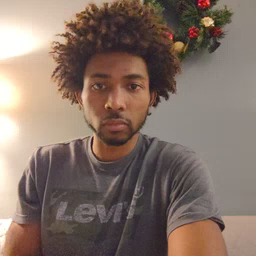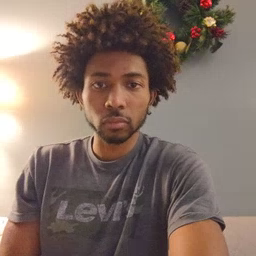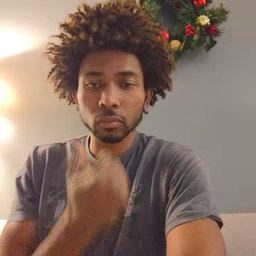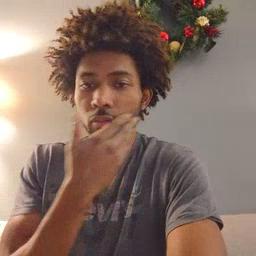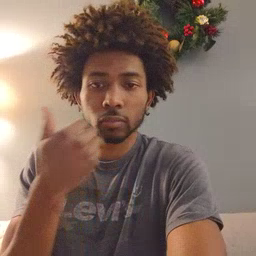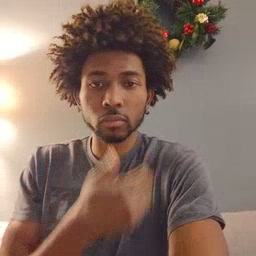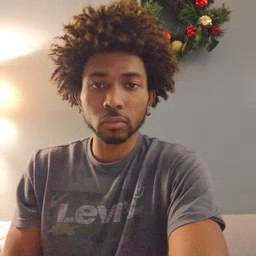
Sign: napkin